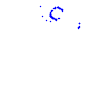
Particle: kaon